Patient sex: M
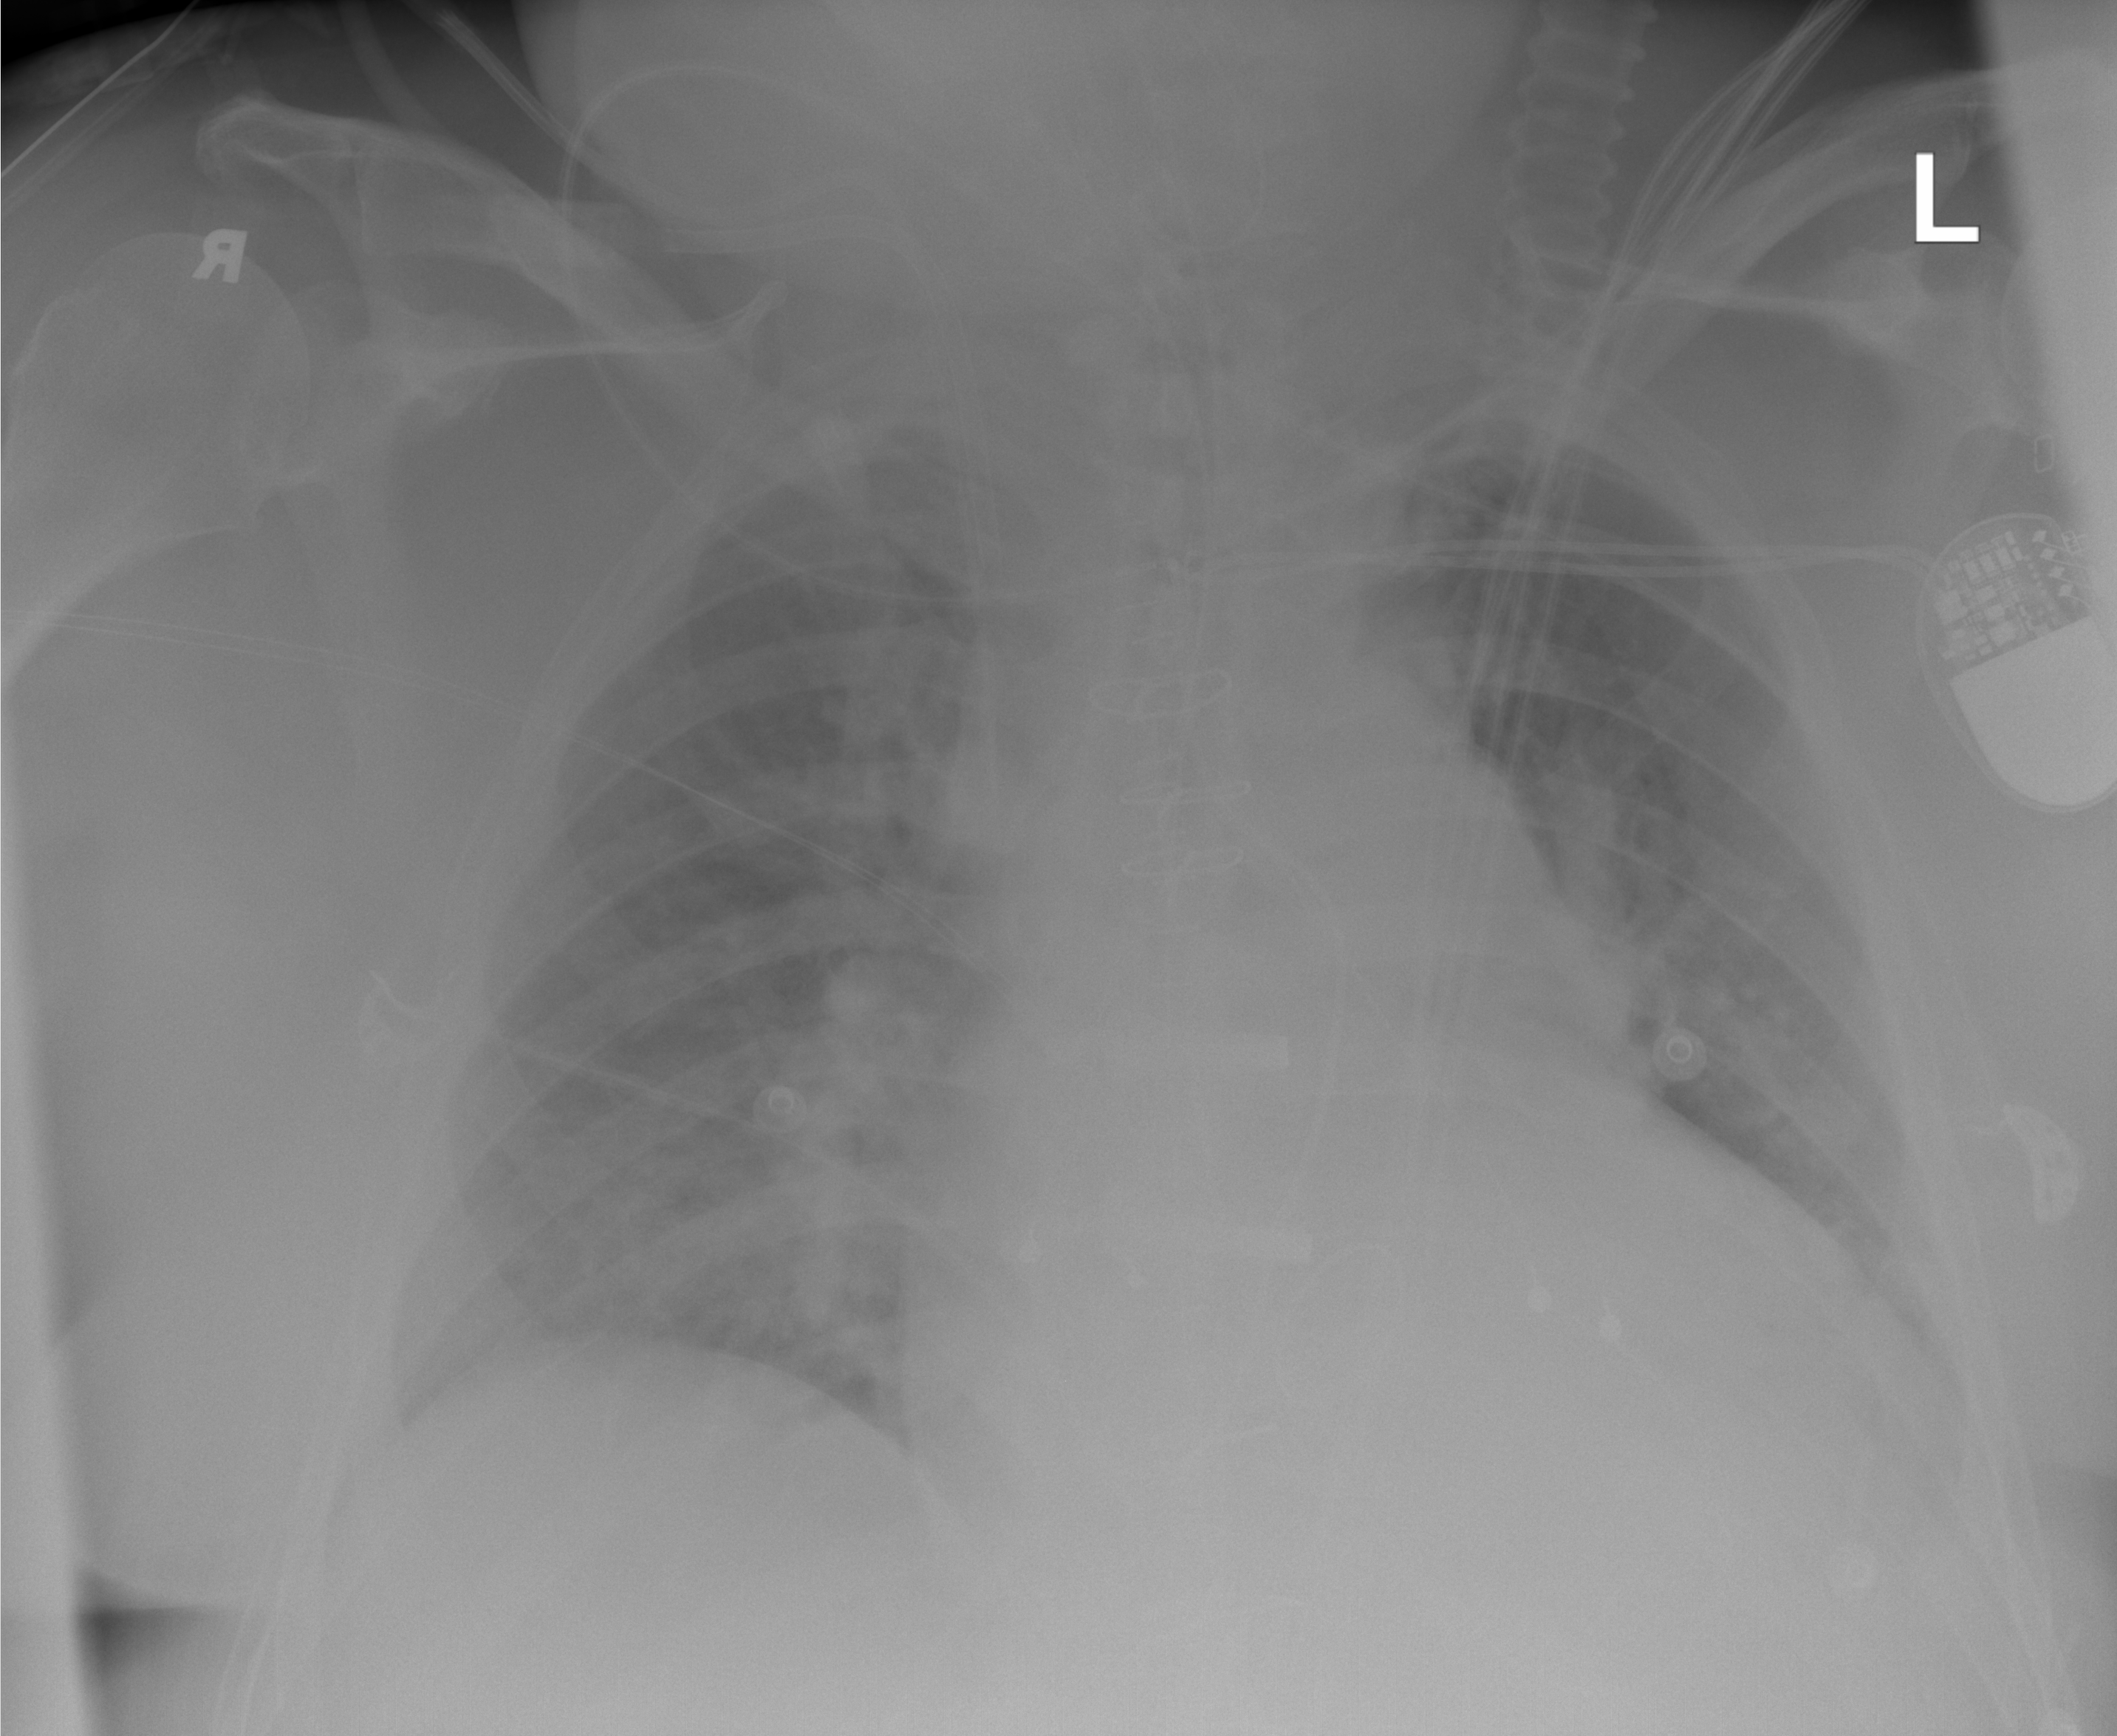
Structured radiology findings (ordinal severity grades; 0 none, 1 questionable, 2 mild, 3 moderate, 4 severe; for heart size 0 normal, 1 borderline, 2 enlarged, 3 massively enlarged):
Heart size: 2
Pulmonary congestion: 2
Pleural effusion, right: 0
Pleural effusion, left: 1
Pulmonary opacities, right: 1
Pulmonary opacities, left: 1
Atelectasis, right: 2
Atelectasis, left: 2